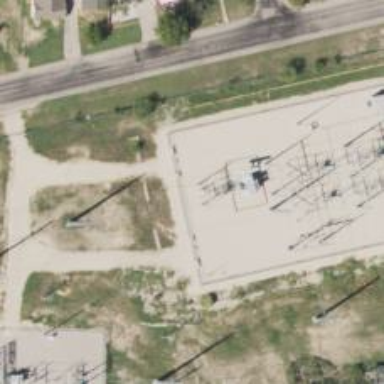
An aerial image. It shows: Power tower.